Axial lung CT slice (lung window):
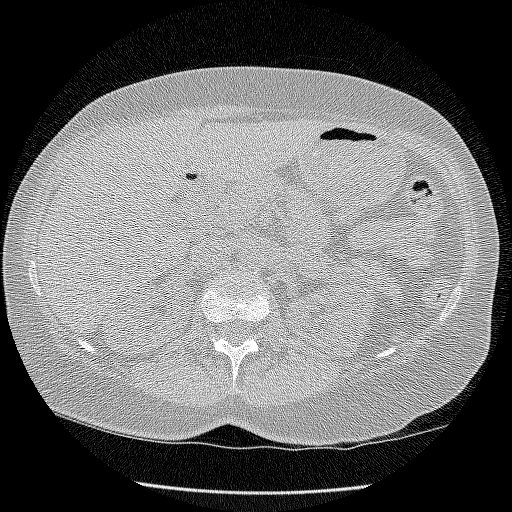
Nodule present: no